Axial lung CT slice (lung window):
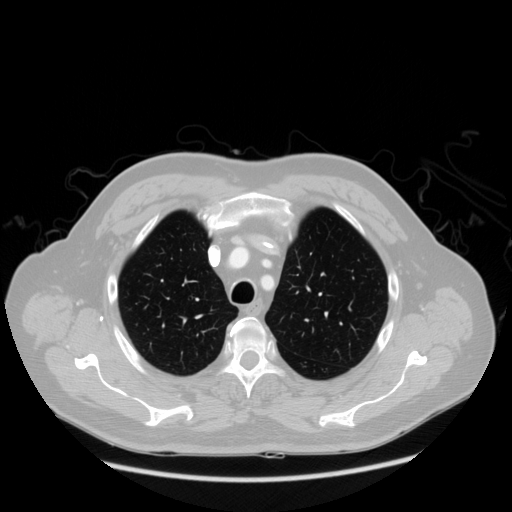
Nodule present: no